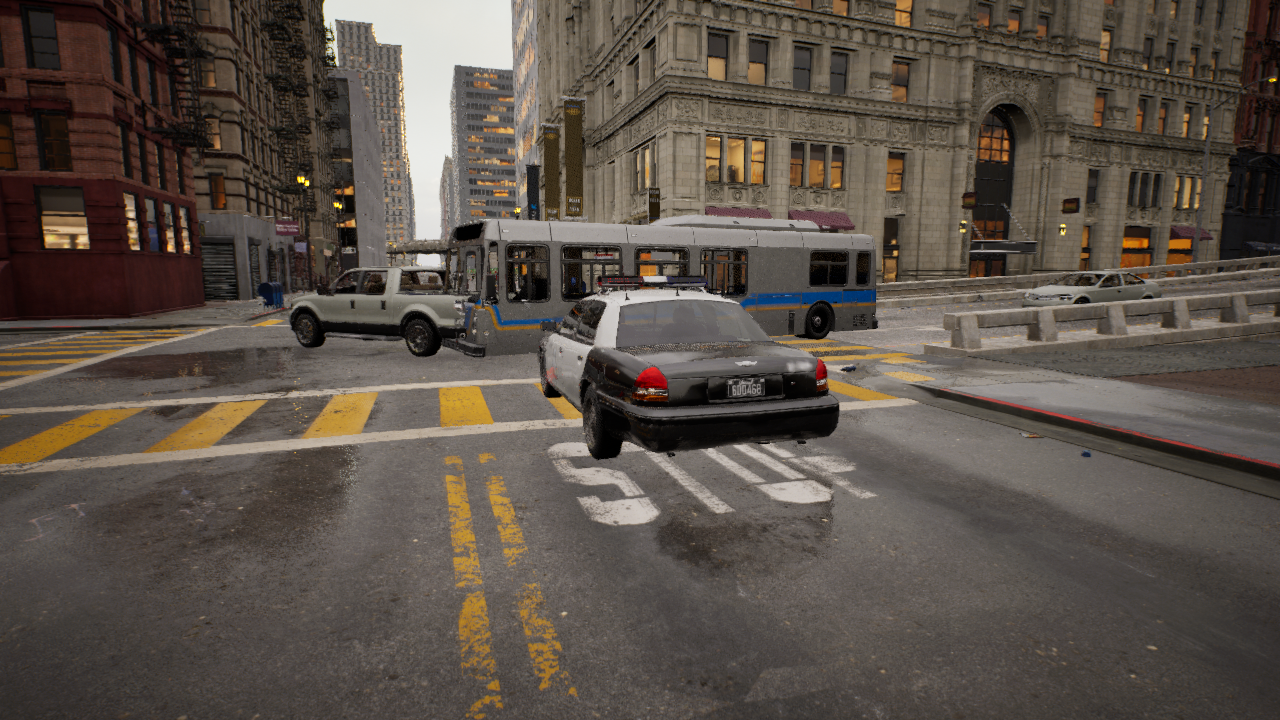
Venue: residential
Lighting: golden hour
Vehicle rig: sedan